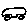
Label: car